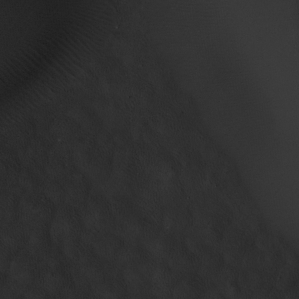
Label: non_frost